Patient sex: M
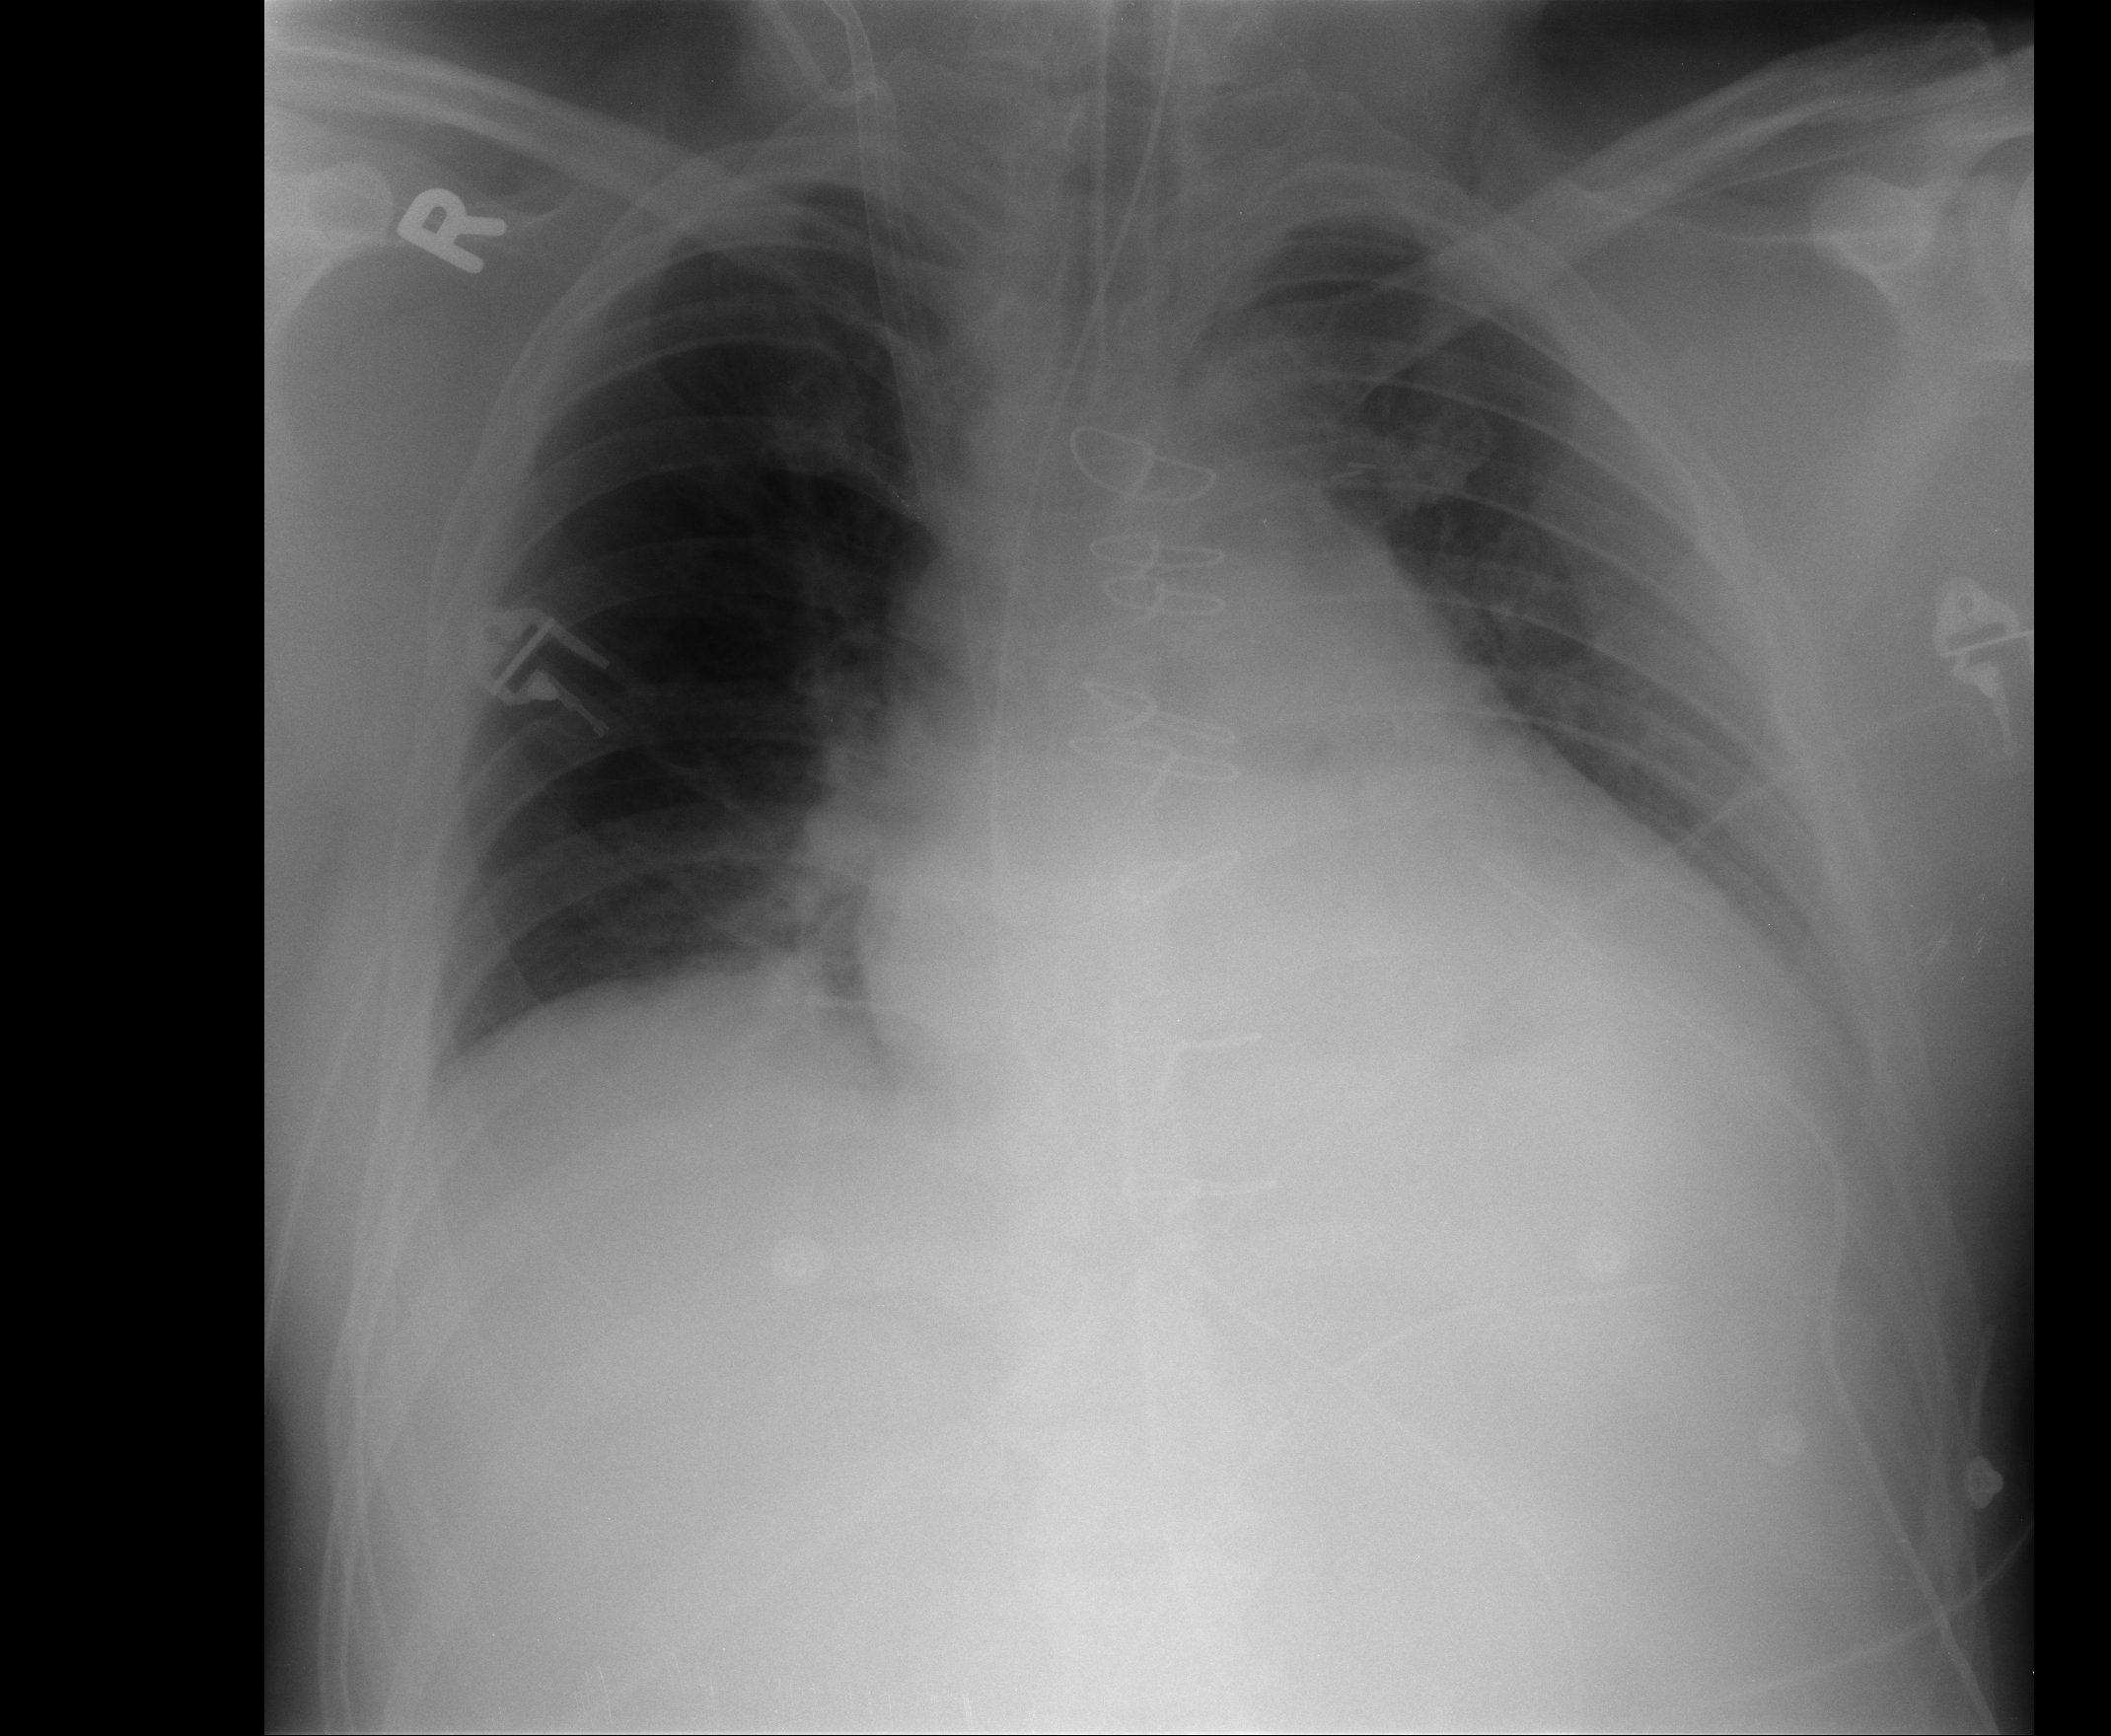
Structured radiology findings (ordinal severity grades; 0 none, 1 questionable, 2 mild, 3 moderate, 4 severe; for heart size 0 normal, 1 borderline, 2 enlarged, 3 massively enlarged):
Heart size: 2
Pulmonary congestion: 1
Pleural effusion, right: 0
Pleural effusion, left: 2
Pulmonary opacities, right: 1
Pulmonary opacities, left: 1
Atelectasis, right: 2
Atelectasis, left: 2